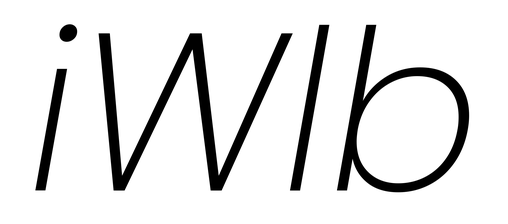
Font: Poppins-ExtraLightItalic